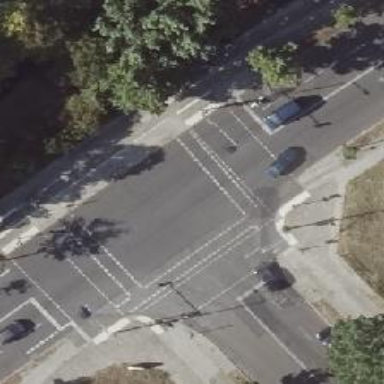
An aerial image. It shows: Road crossing with traffic signals.